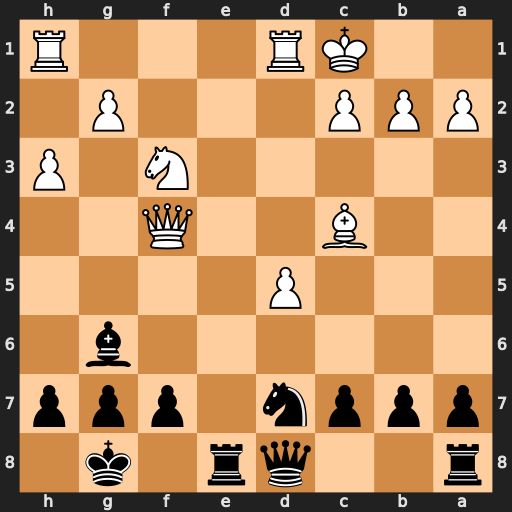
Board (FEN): r2qr1k1/pppn1ppp/6b1/3P4/2B2Q2/5N1P/PPP3P1/2KR3R
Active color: b
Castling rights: -
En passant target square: -
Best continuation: Re4 Qg3 Rxc4